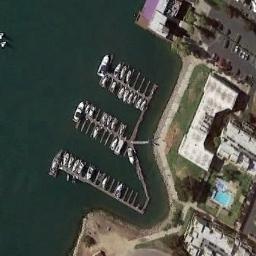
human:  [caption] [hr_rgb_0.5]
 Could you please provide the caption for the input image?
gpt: Many buildings of different shapes are near the harbor .

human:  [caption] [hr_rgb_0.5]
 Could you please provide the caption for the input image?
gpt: The harbor has some neatly docked boats and a parking lot, A lawn and some buildings are next to the harbor .

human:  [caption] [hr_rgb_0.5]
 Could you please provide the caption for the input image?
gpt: Several cars were parked on the harbor shore .

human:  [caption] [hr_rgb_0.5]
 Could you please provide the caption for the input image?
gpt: There are some ships moored in the harbor next to the residential area, Swimming pool and parking lot, With some empty spaces left .

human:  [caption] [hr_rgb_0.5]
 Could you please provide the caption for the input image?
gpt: There are some buildings and a parking lot at the harbor .